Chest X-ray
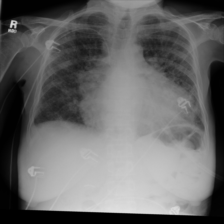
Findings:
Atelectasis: negative
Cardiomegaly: positive
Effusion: negative
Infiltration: negative
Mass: negative
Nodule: negative
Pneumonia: negative
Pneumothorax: negative
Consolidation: negative
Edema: negative
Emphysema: negative
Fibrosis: negative
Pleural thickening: negative
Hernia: negative